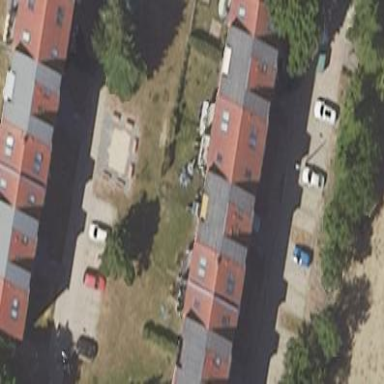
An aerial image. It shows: View of apartment building.